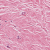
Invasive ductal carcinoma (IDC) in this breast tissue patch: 0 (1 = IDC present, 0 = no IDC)